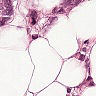
Metastatic tissue present: yes